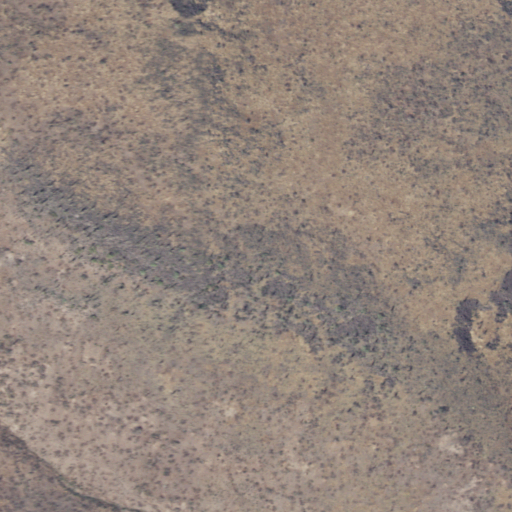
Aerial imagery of mountain in Arizona named Black Mesa containing grassland and shrub